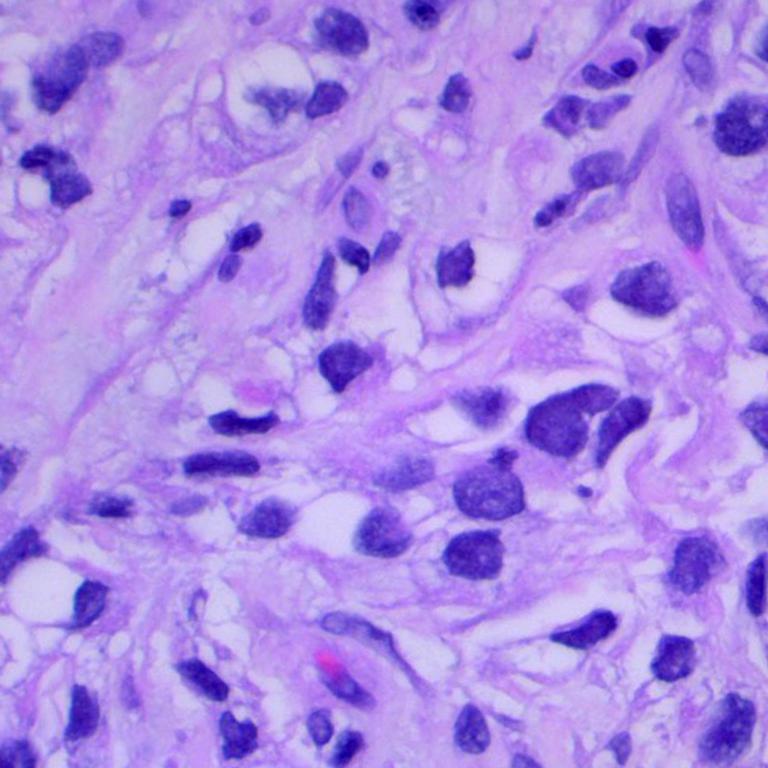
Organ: lung
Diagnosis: adenocarcinomas